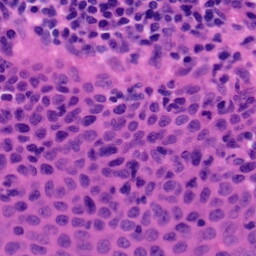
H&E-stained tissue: Tonsil